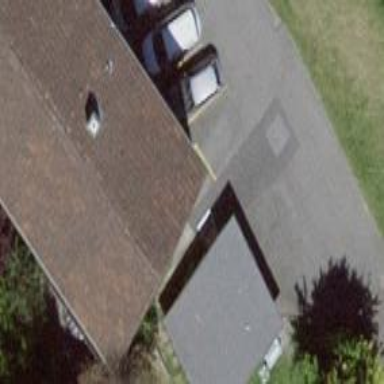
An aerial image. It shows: Garage.